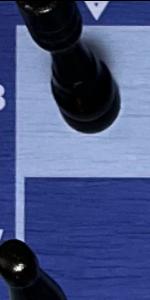
Label: Empty